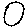
Label: circle